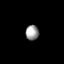
Tissue: lung
Cell type: Endothelial cells
Senescence score: 0.5759
Nuclear area (px): 194
Mean DAPI intensity: 154.675